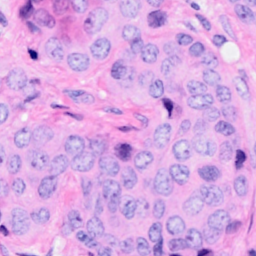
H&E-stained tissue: Breast